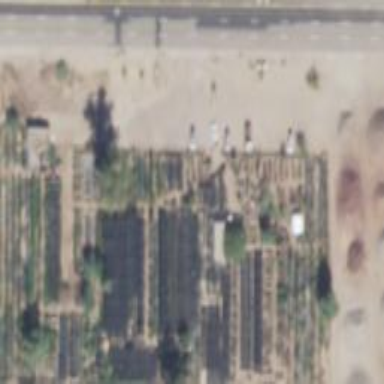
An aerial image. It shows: Plant nursery area.